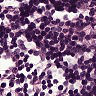
Metastatic tissue present: no